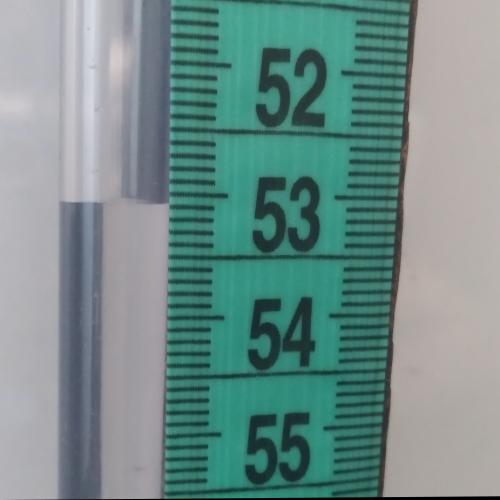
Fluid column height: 53.1 cm